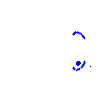
Particle: pion